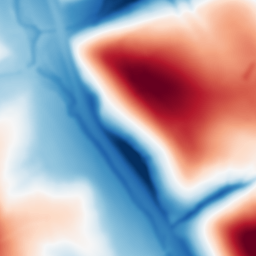
Category: multiscale
Decomposition family: dog_multiscale
Decomposition parameters: sigma_ratio: 2
n_scales: 5
base_sigma: 2
Upsampling method: linear_exact
Upsampling parameters: scale: 4
Upsampling scale: 4